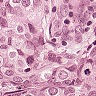
Metastatic tissue present: yes